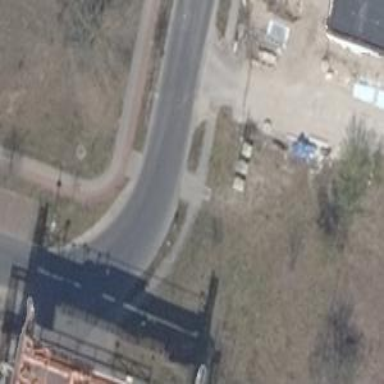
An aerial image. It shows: Tertiary road with asphalt surface. Separate sidewalks on both sides of the road.